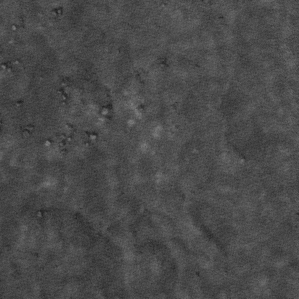
Label: frost